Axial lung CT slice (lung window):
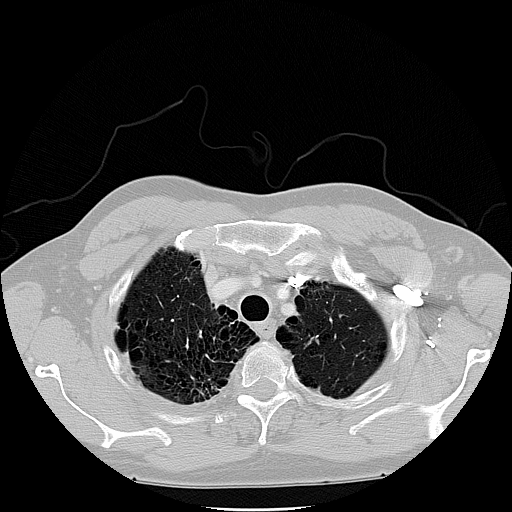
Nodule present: no